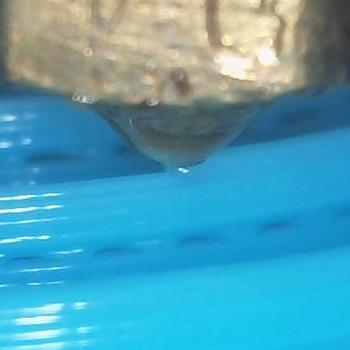
Flow rate: 168%